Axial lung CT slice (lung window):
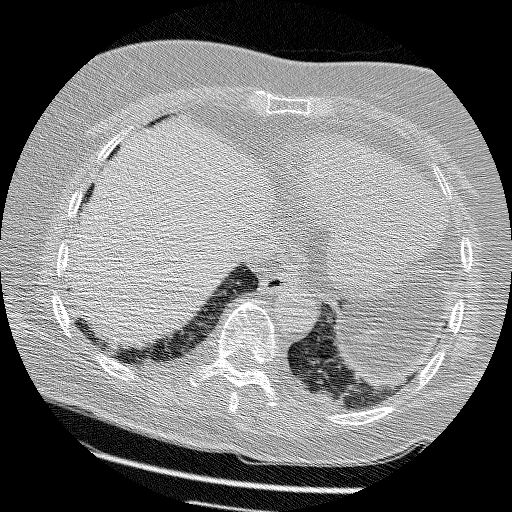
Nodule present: no